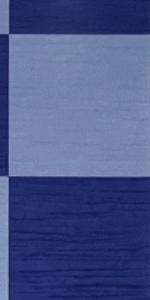
Label: Empty